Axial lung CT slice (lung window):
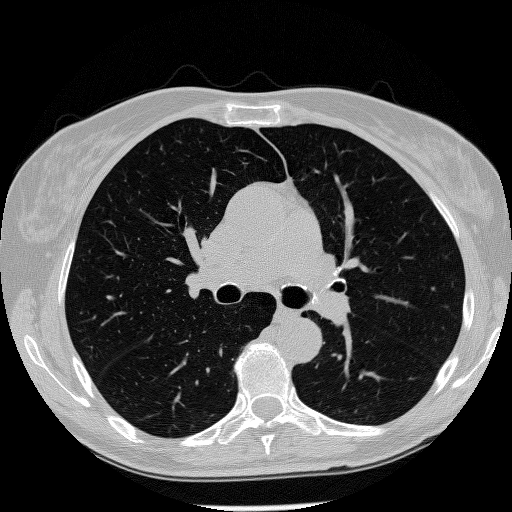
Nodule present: no